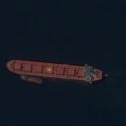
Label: civil